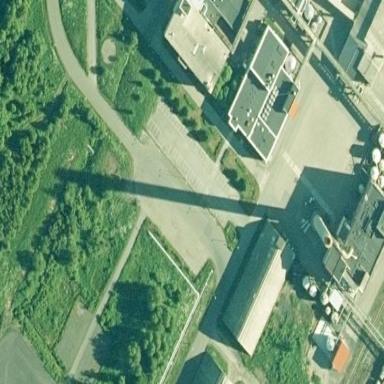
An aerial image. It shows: Parking area.